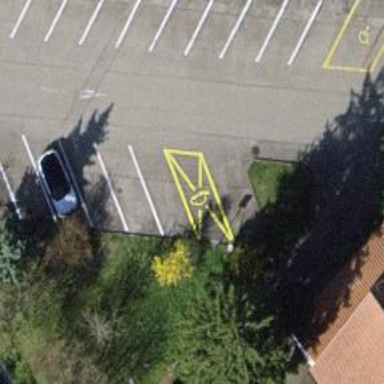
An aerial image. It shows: Charging station.